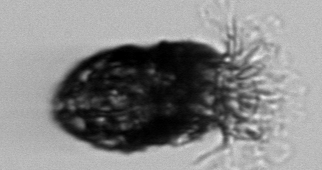
Label: Stenosemella_pacifica